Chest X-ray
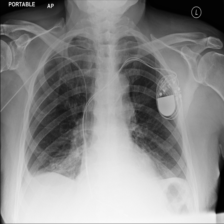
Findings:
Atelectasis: negative
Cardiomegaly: negative
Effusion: negative
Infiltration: negative
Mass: negative
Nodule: negative
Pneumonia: negative
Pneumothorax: negative
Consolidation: negative
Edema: negative
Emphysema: negative
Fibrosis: negative
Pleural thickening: negative
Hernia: negative